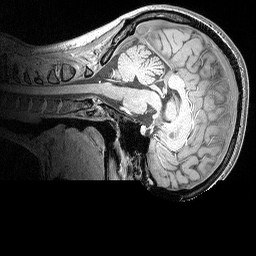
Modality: MP2RAGE
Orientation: sagittal
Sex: female
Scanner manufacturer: siemens
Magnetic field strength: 3 T
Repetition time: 5 s
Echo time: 0.00292 s